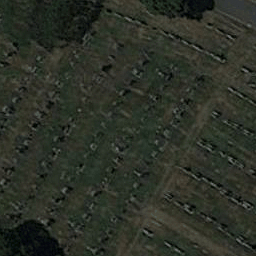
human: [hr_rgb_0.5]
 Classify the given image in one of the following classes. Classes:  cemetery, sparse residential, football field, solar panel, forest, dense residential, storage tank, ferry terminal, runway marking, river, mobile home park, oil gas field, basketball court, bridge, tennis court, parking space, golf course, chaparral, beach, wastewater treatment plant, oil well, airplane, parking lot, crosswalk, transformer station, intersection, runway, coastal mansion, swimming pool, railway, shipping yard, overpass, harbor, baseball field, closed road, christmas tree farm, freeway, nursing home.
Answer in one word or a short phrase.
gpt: cemetery